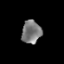
Tissue: lung
Cell type: Endothelial cells
Senescence score: 0.6134
Nuclear area (px): 442
Mean DAPI intensity: 120.792